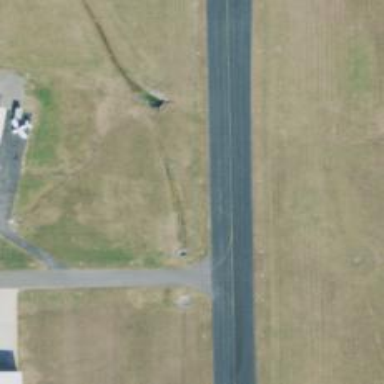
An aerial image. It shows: Image of taxiway at airport.